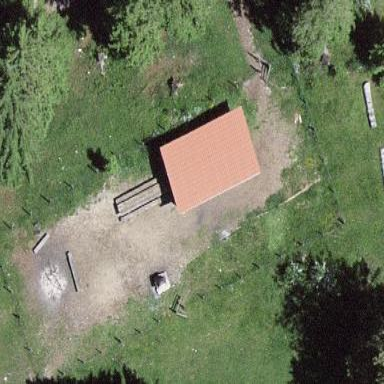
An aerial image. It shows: Shelter with roof.